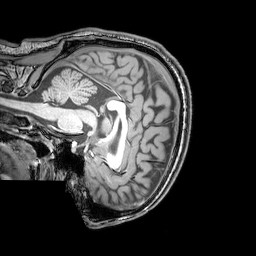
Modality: T1w
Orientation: sagittal
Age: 21
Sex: male
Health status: healthy
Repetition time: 0.081 s
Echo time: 0.037 s